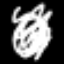
Label: squiggle